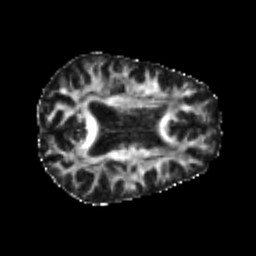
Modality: FA
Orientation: axial
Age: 23
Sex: female
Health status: healthy
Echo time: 0.074 s